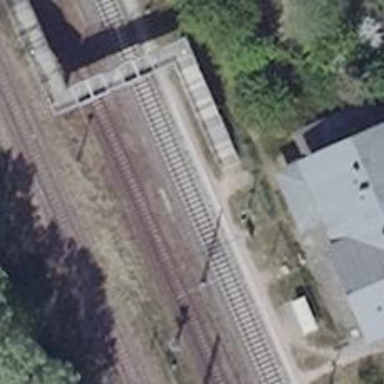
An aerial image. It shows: Public transport stop position along the railway.